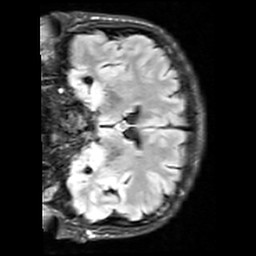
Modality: FLAIR
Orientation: coronal
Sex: male
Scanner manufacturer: siemens
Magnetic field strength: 3 T
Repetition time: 10 s
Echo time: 0.09 s